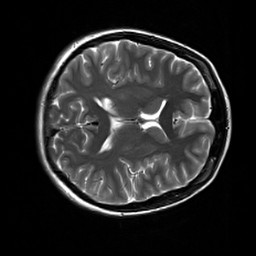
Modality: T2w
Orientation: axial
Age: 20
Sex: female
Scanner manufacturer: siemens
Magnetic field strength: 3 T
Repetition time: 7 s
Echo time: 0.09 s